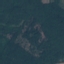
Land use / land cover class: Forest